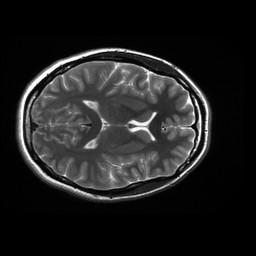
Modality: T2w
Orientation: axial
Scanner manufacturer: ge
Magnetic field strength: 3 T
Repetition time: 6.255 s
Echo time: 0.1014 s